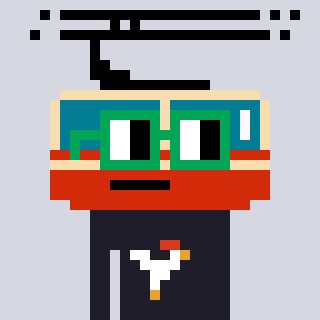
a pixel art character with square green glasses, a tram wagon-shaped head and a grayscale-colored body on a cool background